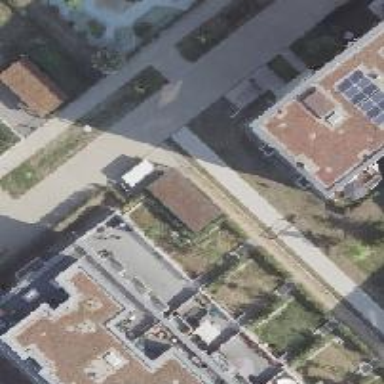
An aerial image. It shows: Minor distribution power substation.